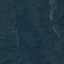
Land use / land cover class: Forest